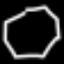
Label: octagon